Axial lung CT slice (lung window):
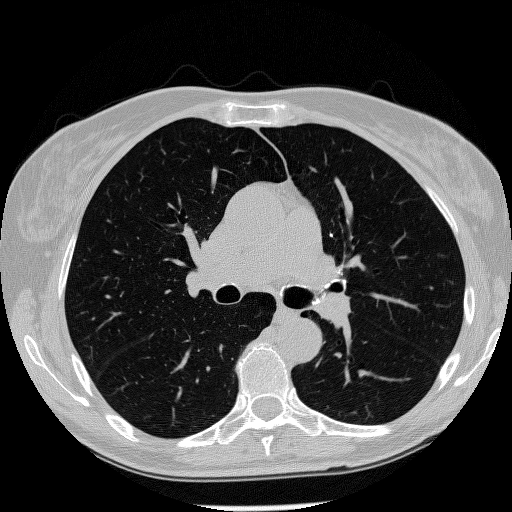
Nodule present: no